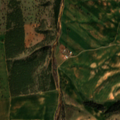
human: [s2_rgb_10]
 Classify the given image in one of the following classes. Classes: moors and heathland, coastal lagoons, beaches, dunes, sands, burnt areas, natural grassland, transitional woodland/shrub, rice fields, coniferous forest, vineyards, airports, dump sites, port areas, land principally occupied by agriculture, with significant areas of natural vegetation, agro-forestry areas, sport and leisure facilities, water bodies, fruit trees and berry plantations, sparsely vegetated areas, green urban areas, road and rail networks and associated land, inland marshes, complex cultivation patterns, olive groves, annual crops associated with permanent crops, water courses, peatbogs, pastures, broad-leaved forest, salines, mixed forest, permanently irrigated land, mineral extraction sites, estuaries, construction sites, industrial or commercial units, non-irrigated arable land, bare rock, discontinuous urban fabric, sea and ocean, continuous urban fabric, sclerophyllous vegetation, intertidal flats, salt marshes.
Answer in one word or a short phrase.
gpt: non-irrigated arable land, annual crops associated with permanent crops, agro-forestry areas, coniferous forest, transitional woodland/shrub